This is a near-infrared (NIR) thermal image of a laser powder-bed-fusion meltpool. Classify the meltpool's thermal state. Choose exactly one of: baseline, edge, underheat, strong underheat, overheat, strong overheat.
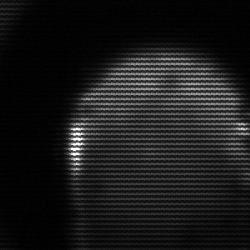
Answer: baseline